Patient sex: M
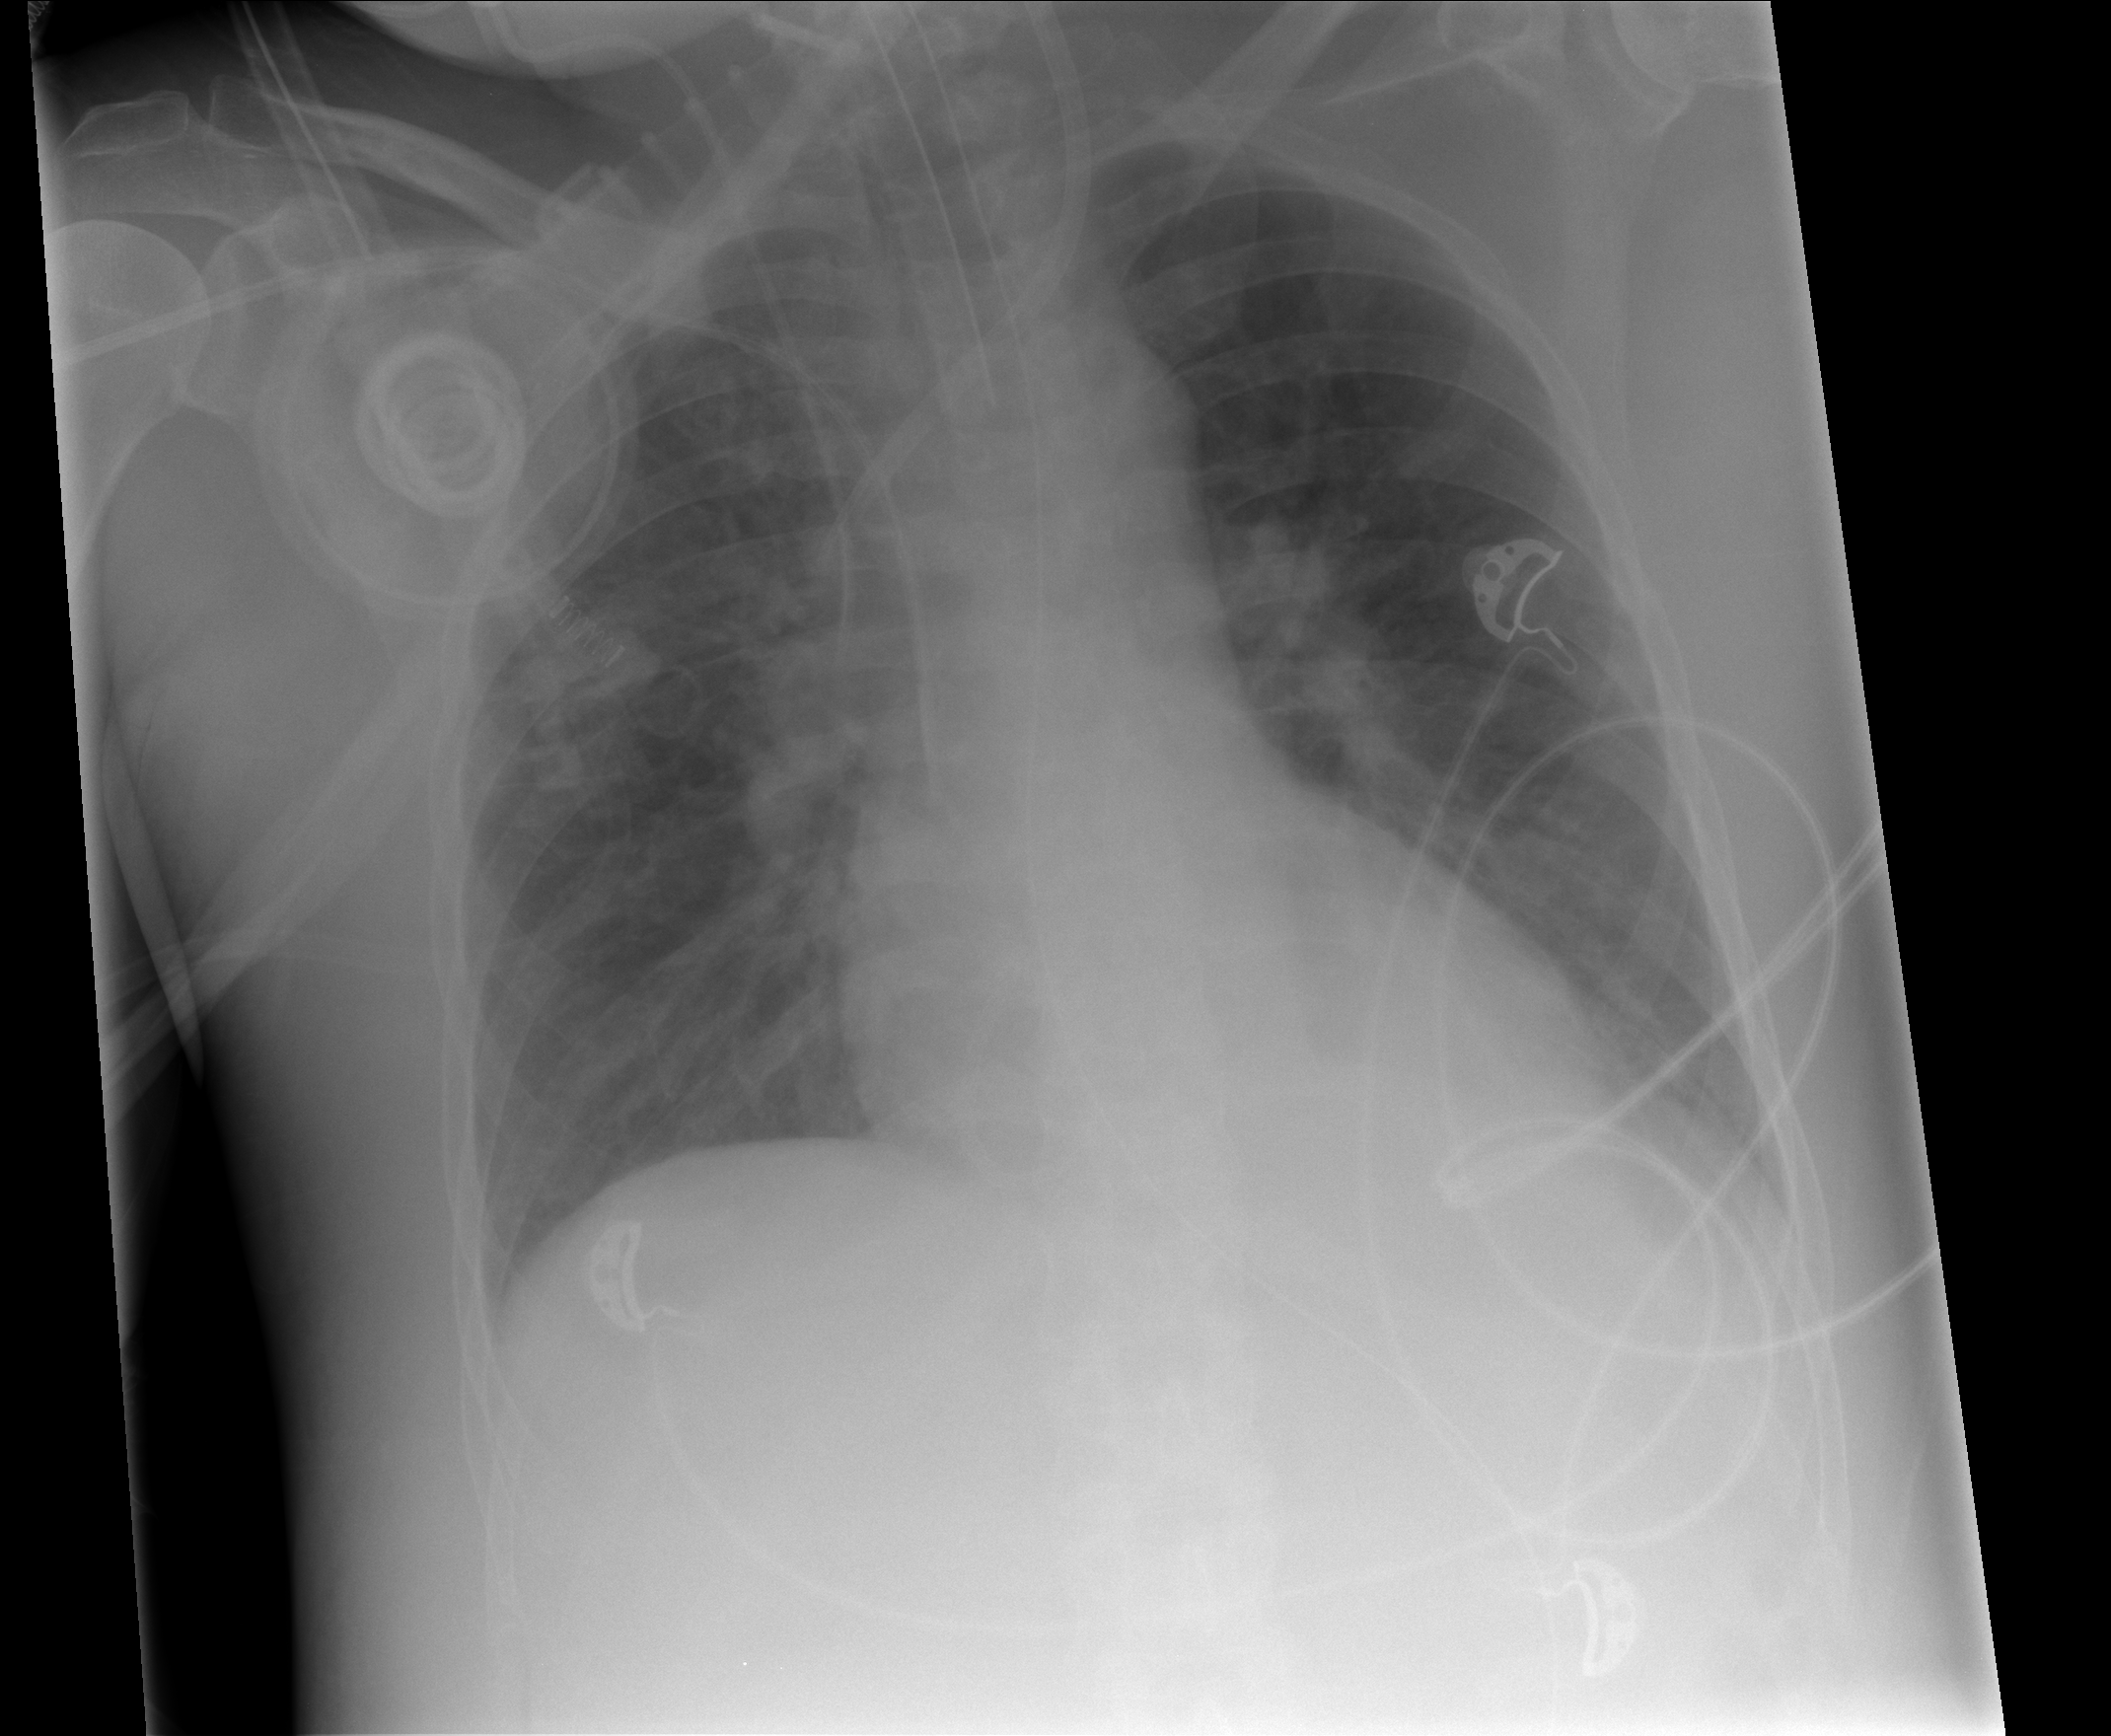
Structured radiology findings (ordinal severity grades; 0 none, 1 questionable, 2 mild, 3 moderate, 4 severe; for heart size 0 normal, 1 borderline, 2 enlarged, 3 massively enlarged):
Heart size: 1
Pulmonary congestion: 3
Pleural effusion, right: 0
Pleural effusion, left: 2
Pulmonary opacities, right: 0
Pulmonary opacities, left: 0
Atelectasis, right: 0
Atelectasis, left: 2